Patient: sex F, age 63
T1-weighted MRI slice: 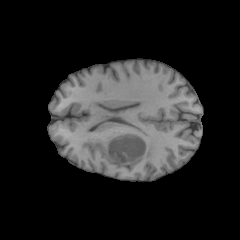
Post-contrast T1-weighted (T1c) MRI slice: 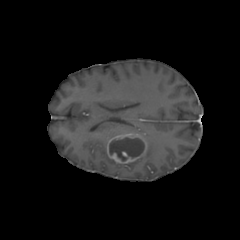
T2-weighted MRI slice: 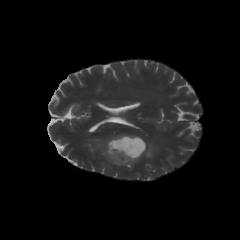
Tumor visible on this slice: yes
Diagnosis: Glioblastoma, IDH-wildtype
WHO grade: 4